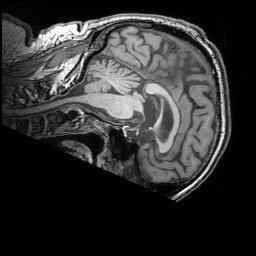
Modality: T1w
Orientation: sagittal
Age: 75
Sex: male
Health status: ill
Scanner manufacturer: siemens
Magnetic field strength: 3 T
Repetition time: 1.75 s
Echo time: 0.00418 s